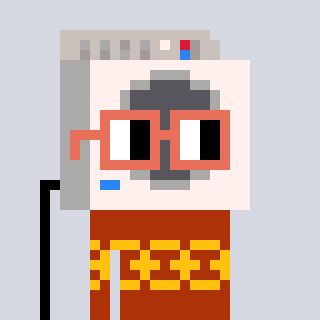
a pixel art character with square orange glasses, a washing machine-shaped head and a hotbrown-colored body on a cool background